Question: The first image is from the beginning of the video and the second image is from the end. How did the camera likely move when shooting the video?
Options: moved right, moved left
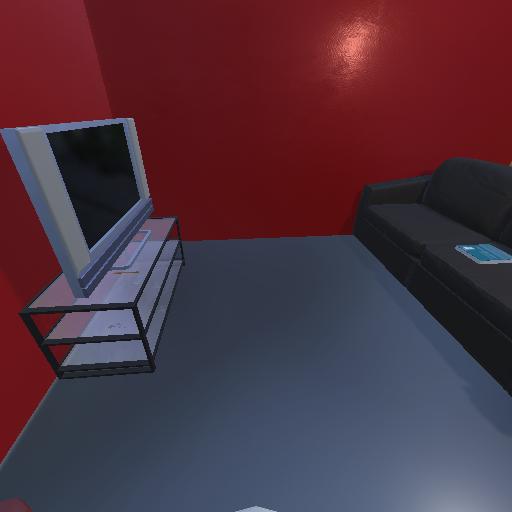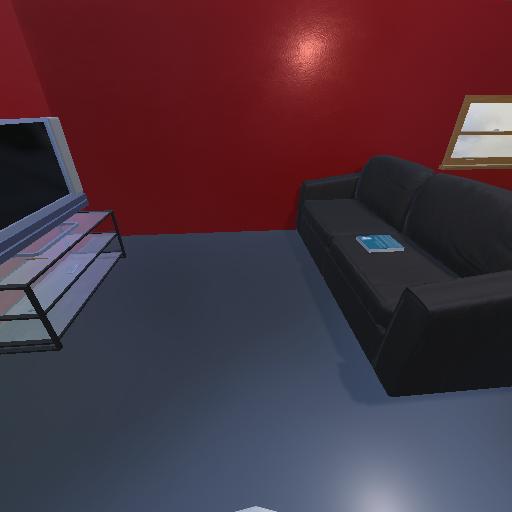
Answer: moved right